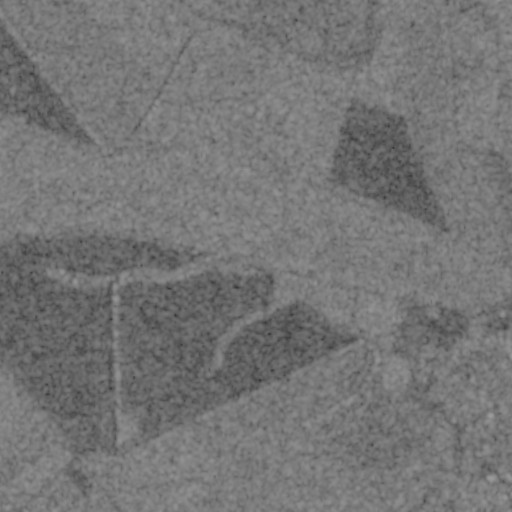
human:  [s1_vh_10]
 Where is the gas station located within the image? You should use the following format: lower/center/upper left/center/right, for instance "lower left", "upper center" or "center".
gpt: The gas station is located in the center right of the image.
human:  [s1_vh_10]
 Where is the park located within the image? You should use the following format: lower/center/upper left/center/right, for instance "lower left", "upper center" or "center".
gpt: The park is located in the lower right of the image.
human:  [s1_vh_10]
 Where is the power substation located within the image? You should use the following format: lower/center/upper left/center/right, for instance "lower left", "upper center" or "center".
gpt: The power substation is located in the lower right of the image.
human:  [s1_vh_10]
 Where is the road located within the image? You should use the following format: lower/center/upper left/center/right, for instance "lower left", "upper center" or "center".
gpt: There is no road in the image.

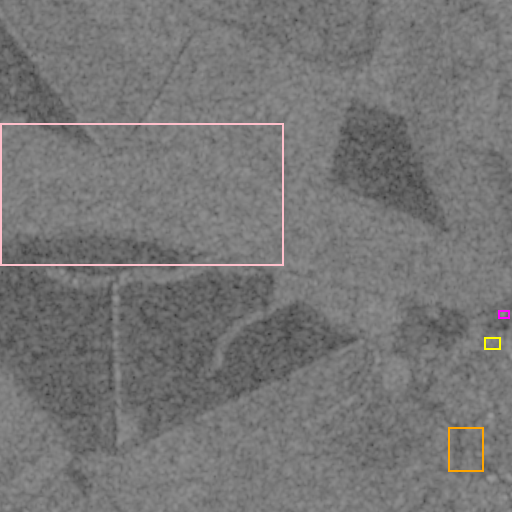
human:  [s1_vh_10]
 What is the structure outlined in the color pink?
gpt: The structure outlined in pink is a crop field.
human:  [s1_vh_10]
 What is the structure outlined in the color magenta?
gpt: The structure outlined in magenta is a gas station.
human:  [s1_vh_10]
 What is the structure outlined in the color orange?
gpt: The structure outlined in orange is a park.
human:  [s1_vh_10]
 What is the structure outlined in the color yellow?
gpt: The structure outlined in yellow is a power substation.
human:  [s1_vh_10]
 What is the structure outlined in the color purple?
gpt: There is no purple outline.